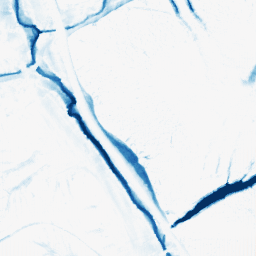
Category: morphological
Decomposition family: morphological
Decomposition parameters: operation: closing
size: 10
Upsampling method: fft_zeropad
Upsampling parameters: scale: 2
Upsampling scale: 2